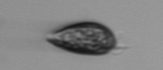
Label: Prorocentrum_triestinum